Brain MRI, t2w sequence, axial 2D slice.
Patient: age 35, sex F, weight 90 kg, height 1.9 m
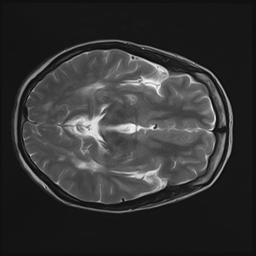